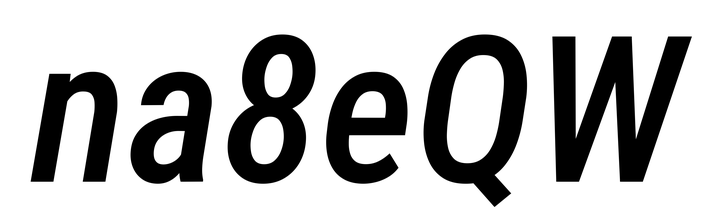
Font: Roboto-Italic_Condensed_Medium_Italic